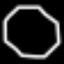
Label: octagon